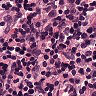
Metastatic tissue present: no